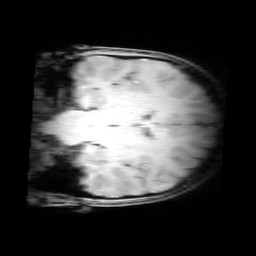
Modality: MP2RAGE
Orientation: coronal
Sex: male
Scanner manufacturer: siemens
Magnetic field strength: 3 T
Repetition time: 5 s
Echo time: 0.00355 s